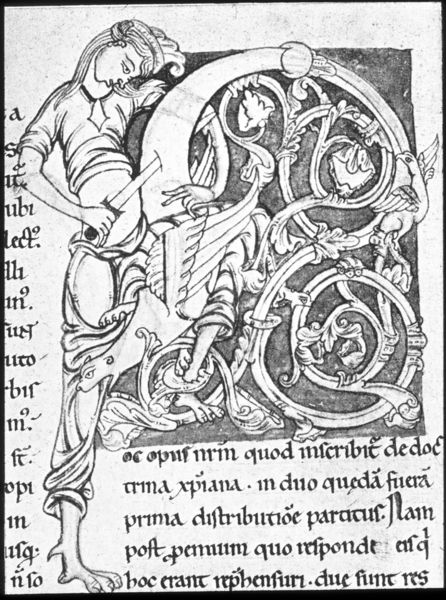
Titel: Augustinus, Opera
Institution: Cambrai, Bibliothèque Municipale
Schlagwörter: buch